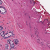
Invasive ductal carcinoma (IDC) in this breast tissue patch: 0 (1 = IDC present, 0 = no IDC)